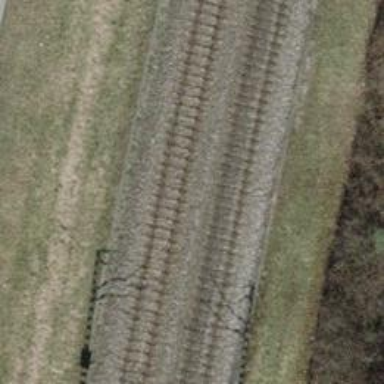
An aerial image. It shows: Railway milestone.